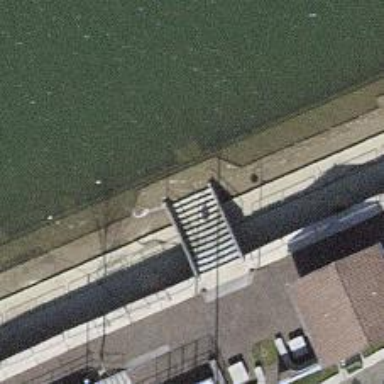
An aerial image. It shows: Bridge with steps crossing over.